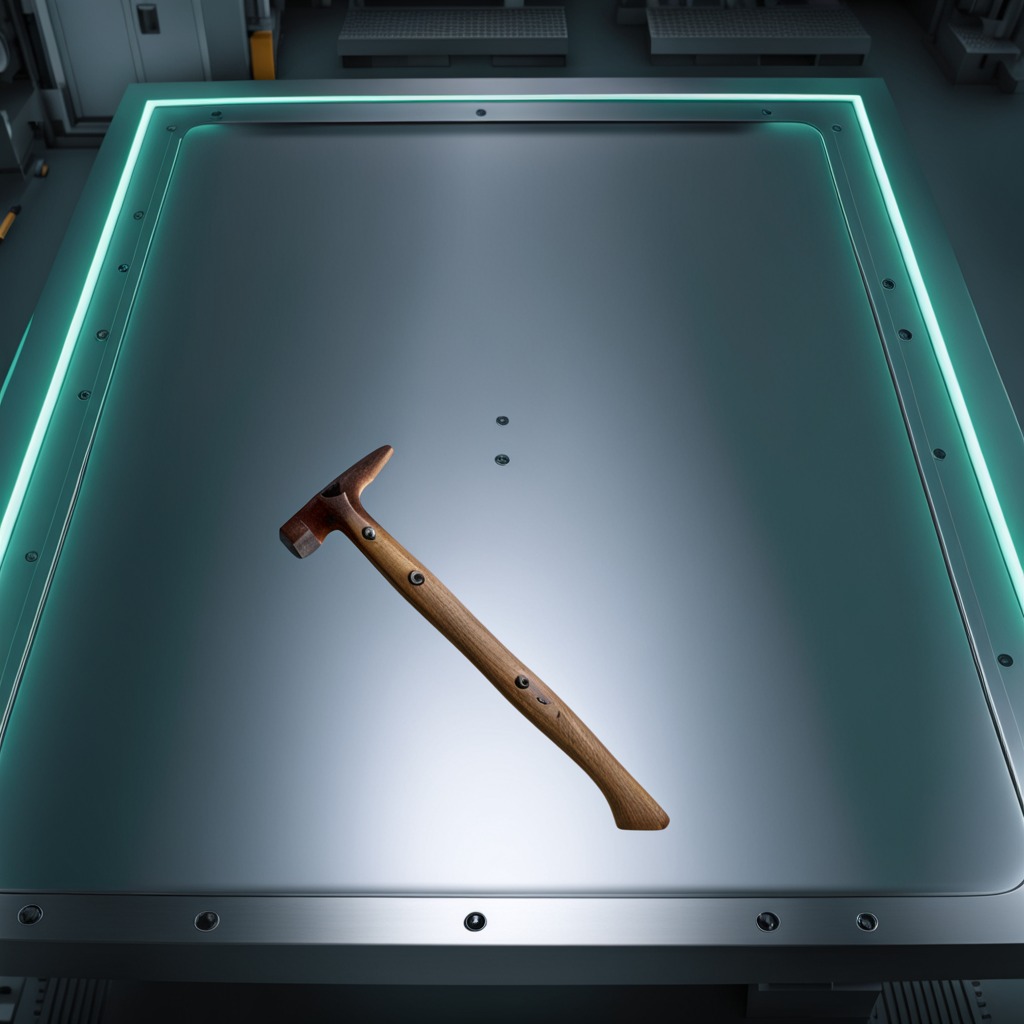
A hammer lies on a metal table in a machine shop under fluorescent lights.